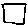
Label: square